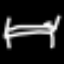
Label: bed